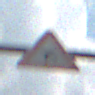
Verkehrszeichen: FlugbetriebRechts
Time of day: MorningAfternoon
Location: Outdoor (Nature)
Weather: PartlyCloudy
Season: NotSpecified
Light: Natural